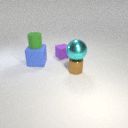
large blue rubber cube in front of small purple rubber cube